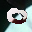
Label: 0